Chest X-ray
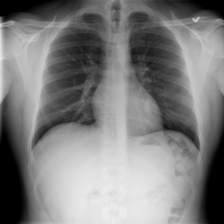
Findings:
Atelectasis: negative
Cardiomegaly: negative
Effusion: negative
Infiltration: positive
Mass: negative
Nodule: positive
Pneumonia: negative
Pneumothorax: negative
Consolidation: negative
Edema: negative
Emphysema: negative
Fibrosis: negative
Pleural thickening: negative
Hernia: negative